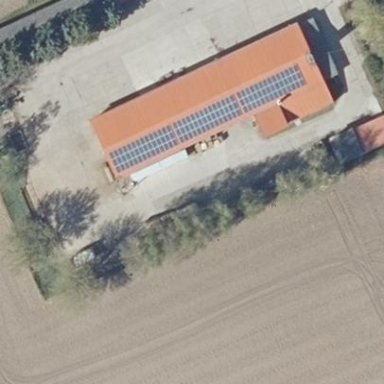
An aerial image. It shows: Building equipped with small solar photovoltaic panel for generating electricity.